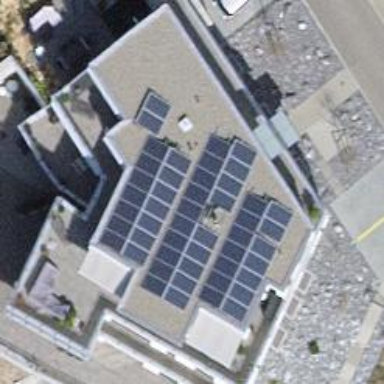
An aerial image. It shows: Small solar photovoltaic panel generator on the roof of building.